Question: I am working with angular and rails, and I can't seem to get the angular application to run inside of my app. I am working with Ruby 2.1.1 and Rails 4.1
Came up with this error just today and I think that I am close to figuring it out:

'''
angular.module('Waiting', [
'ngRoute',
'ng-rails-csrf',
'templates'
]).config(function ($routeProvider, $locationProvider) {
$routeProvider
.when('/api/parties/:partiesId', {
templateUrl: '../templates/wait.html',
controller: 'WaitCtrl'
});
$locationProvider.html5Mode(true);
});
'''
'''
angular.module('Waiting')
.controller('WaitCtrl', [ '$scope', '$http', '$timeout', 'PartyService', function ($scope, $http, $timeout, PartyService) {
$scope.init = function(){
$scope.partyCount = ['1', '2', '3', '4', '5', '6', '7', '8', '9', '10+'];
$scope.parties = [];
$scope.formVisible = false;
$scope.alerts = {};
$scope.search = {
};
PartyService.fetchParties()
.success($scope.partiesReceived)
.error($scope.partiesFailed)
};
$scope.oscillateForm = function(){
$scope.formVisible = !$scope.formVisible
};
$scope.partiesReceived = function(response){
for (var i = 0; i < response.length ; i++) {
var each_party = response[i].party
var partyObject = {
id: each_party.id,
name: each_party.name,
size: each_party.party_count,
phone: each_party.phone
}
$scope.parties.push(partyObject)
}
};
$scope.partiesFailed = function(response){
console.log("err");
};
$scope.showAll = function(){
$scope.search = {};
};
$scope.addParty = function(isValid){
if (isValid) {
PartyService.addAnotherParty($scope.formData)
.success($scope.partyAdded)
}
else {
console.log("problem with your form mah nigga");
}
};
$scope.partyAdded = function(response){
console.log(response.party)
var partyObject = {
id: response.party.id,
name: response.party.name,
size: response.party.party_count,
phone: response.party.phone
}
$scope.parties.push(partyObject)
$scope.formData = {};
$scope.formVisible = false;
$scope.partyForm.$setPristine();
};
$scope.deleteAllParties = function(){
PartyService.deleteAllParties().success($scope.allPartiesDeleted)
};
$scope.allPartiesDeleted = function(response){
$scope.parties = [];
};
$scope.deleteParty = function(index){
console.log();
$scope.deleteIndex = index;
var partyId = $scope.parties[index].id
PartyService.deleteParty(partyId).success($scope.partyDeleted)
};
$scope.partyDeleted = function(response){
$scope.parties.splice($scope.deleteIndex, 1)
};
$scope.sendText = function(index){
$scope.smsIndex = index;
var partyId = $scope.parties[index].id
PartyService.sendText(partyId).success($scope.textSuccessful).error($scope.textFailed)
$scope.parties[index].disable = true;
$timeout(function(){
$scope.parties[index].disable = false;
}, 10000);
};
$scope.textSuccessful = function(response){
$scope.alerts.textSuccesful = true
$timeout(function(){
$scope.alerts = {};
}, 4000);
};
$scope.textFailed = function(respn){
$scope.alerts.textFailed = true
console.log("IT FAILLLIED");
$timeout(function(){
$scope.alerts = {};
}, 4000);
};
$scope.alertsExist = function(){
var keys = Object.keys($scope.alerts).length
if (keys == 0) {
return false
}
else {
return true
}
};
$scope.init();
}]);
'''
parties_controller.rb
'''
class PartiesController < ApplicationController
respond_to :html, :json, :xml
def index
@parties = current_business.parties
respond_with(@parties)
end
def create
@party = Party.create(name: params[:name], party_count: params[:size], phone: params[:phone], user_id: current_business.id)
respond_with(@party)
end
def destroy
@party = Party.find(params[:id])
@party.destroy
render :json => 'Success'
end
def destroy_all
Party.destroy_all(:business_id => current_business.id)
render :json => 'Success'
end
end
'''
Below is what I put into my parties/index.html.erb file to just to see if I could get the functionality working:
'''
<div class="container" ng-app="Waiting">
{{PartyService}}
{{partiesReceived}}
</div>
'''
'''
scope :api, defaults: {format: :json} do
post '/send_text/:id' => 'send_text#send_text_message'
resources :parties
get '/parties/destroy/all' => 'parties#destroy_all'
end
'''
Thanks ahead of time for the help!
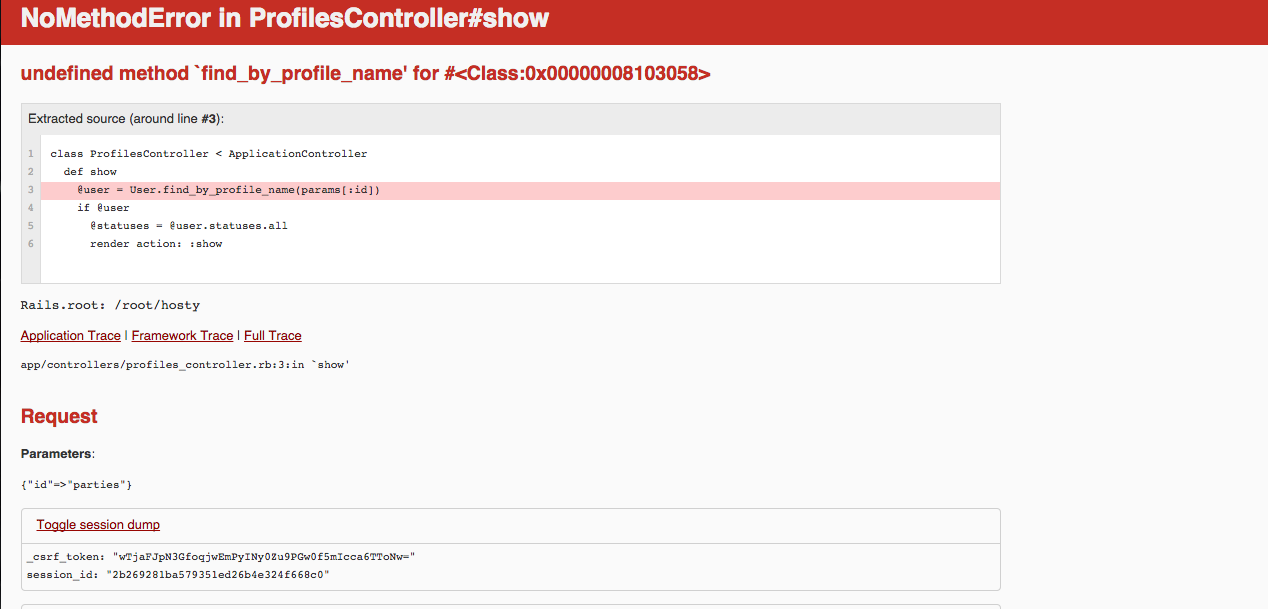
Answer: 'def User.find_by_profile_name(profile_name) self.find_by(username: profile_name) end'
add this method on your app/models/user.rb